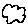
Label: cloud